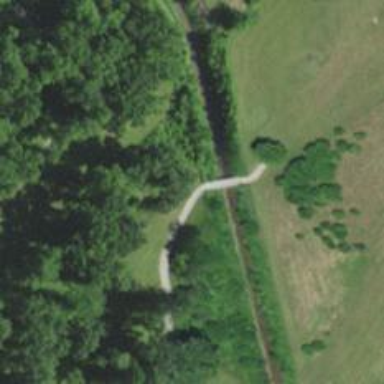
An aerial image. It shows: Path for both road and golf.